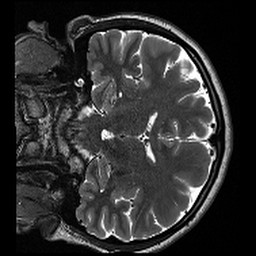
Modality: T2w
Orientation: coronal
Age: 21
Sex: female
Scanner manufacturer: siemens
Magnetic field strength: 3 T
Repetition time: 13.15 s
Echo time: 0.082 s